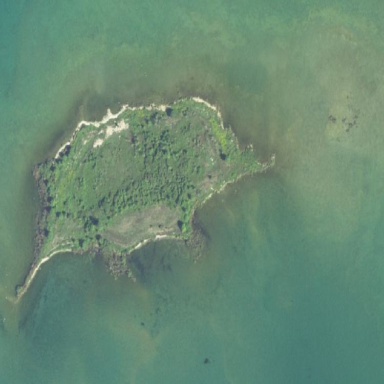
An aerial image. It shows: Nature reserve located on islet.